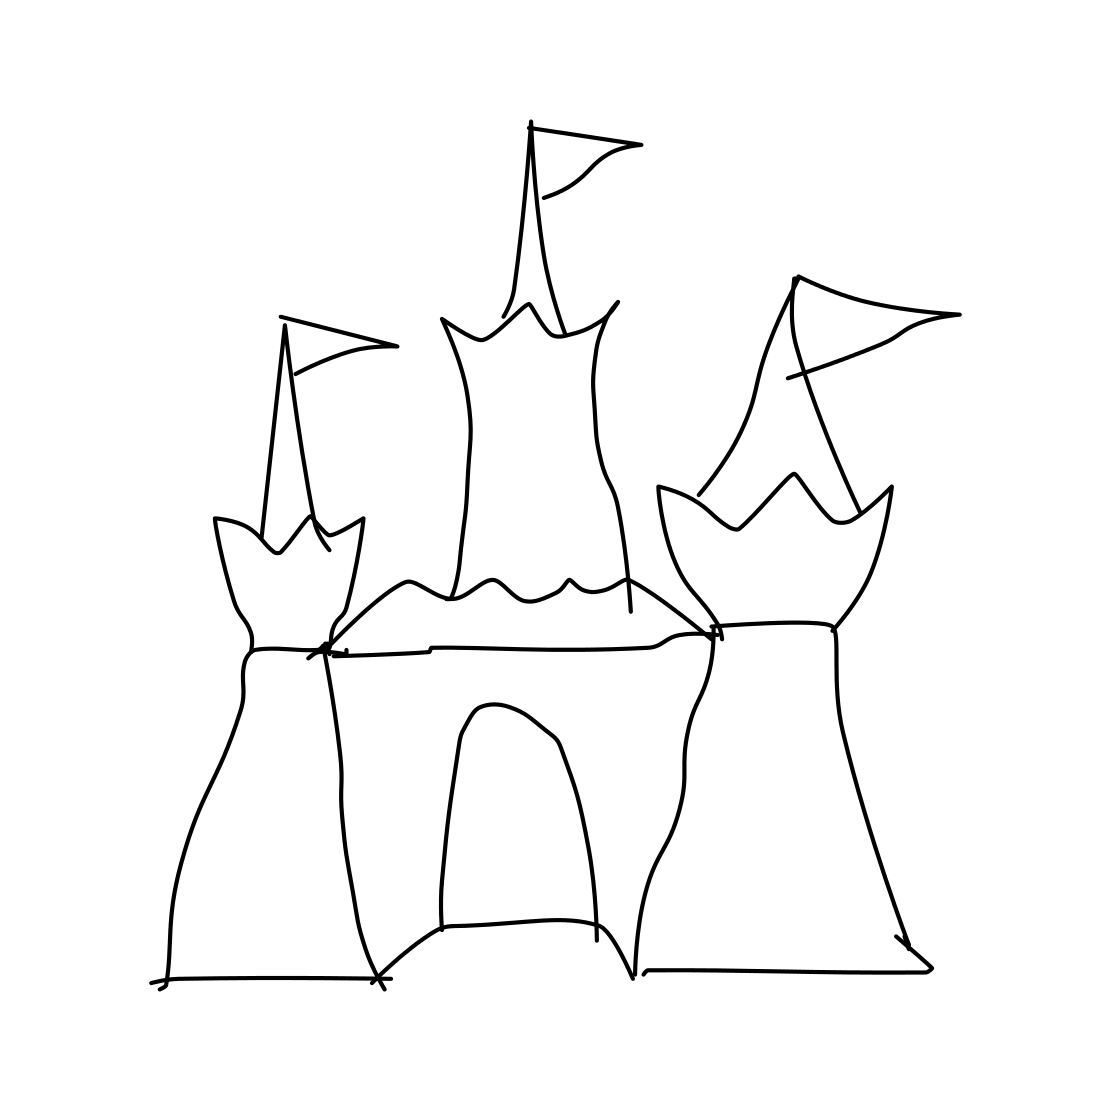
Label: castle